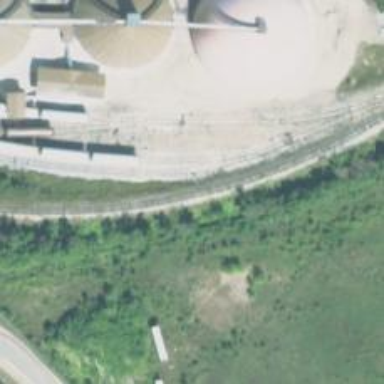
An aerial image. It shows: Railway yard used for servicing trains.